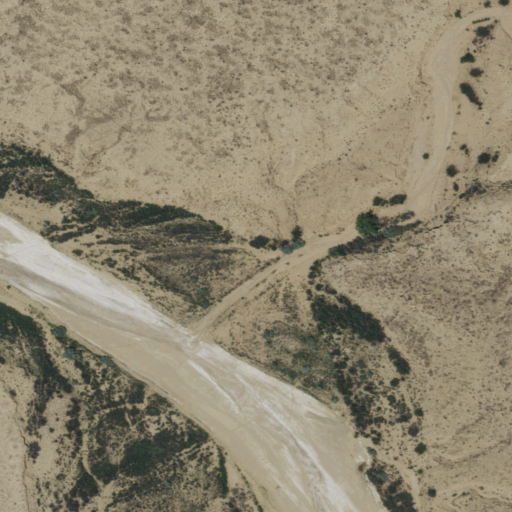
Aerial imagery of valley in New Mexico named Navajo Draw containing shrub and woody wetlands